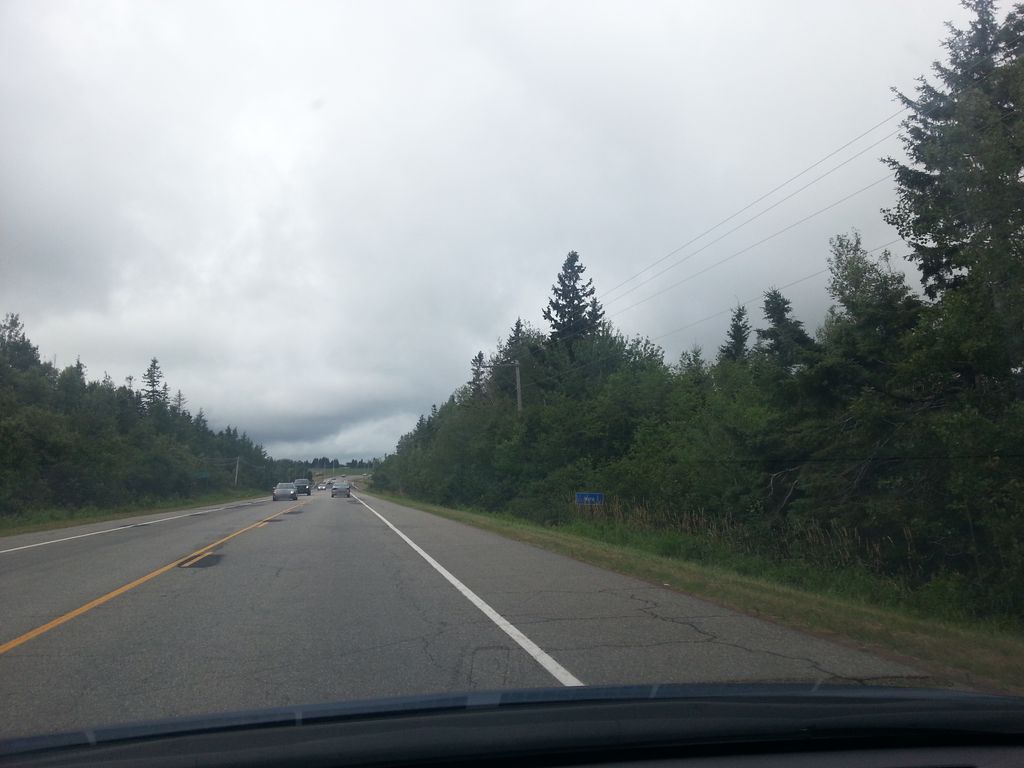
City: charlottetown